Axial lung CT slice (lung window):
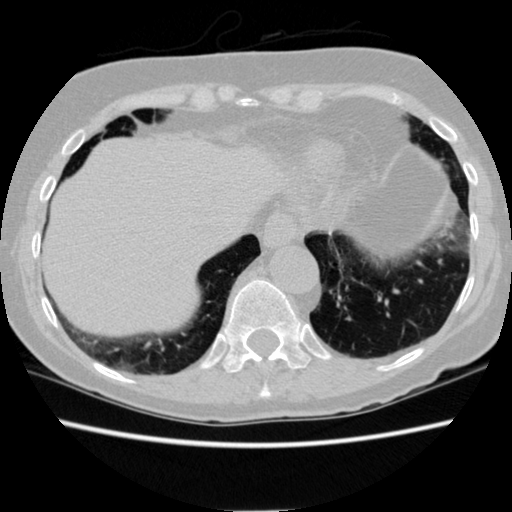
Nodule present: no